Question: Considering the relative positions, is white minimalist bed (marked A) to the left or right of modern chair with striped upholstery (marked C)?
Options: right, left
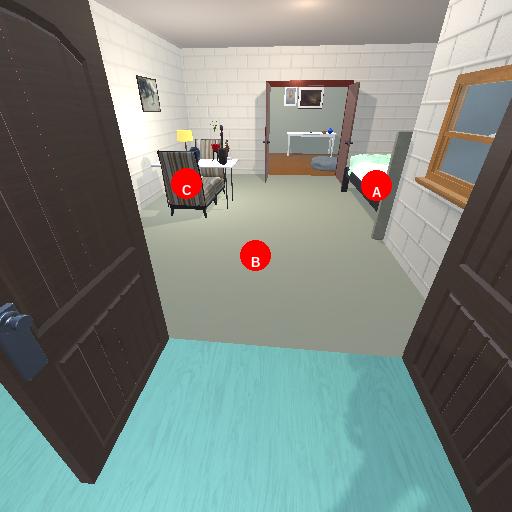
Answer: right